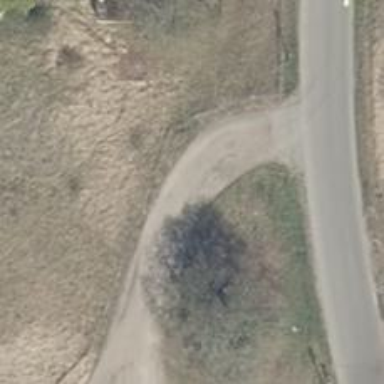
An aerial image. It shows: Service road.